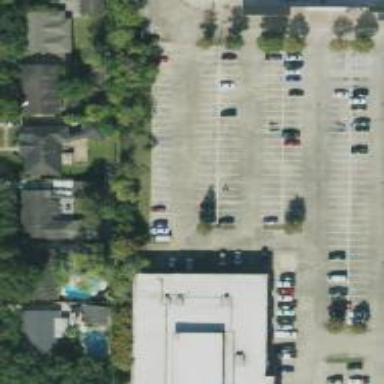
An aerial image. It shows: Parking space.